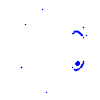
Particle: pion